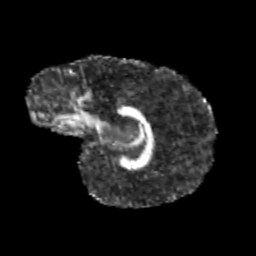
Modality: FA
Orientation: sagittal
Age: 9
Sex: female
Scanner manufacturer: siemens
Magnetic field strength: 3 T
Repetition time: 3.8 s
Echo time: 0.07 s